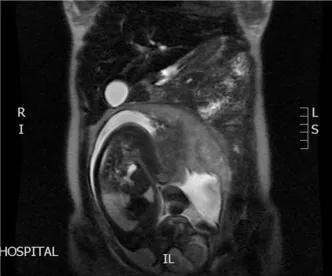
(A-D) MRCP showed dilated common CBD, pancreatic duct, and ampullary mass was 2 cm in size.
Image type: radiology (mri)